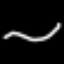
Label: squiggle